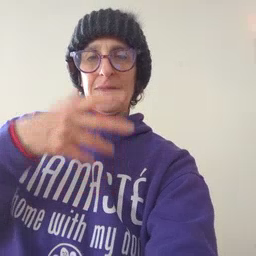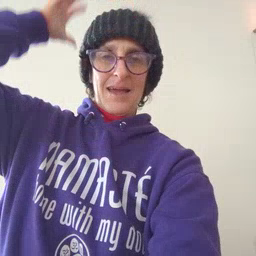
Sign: lion